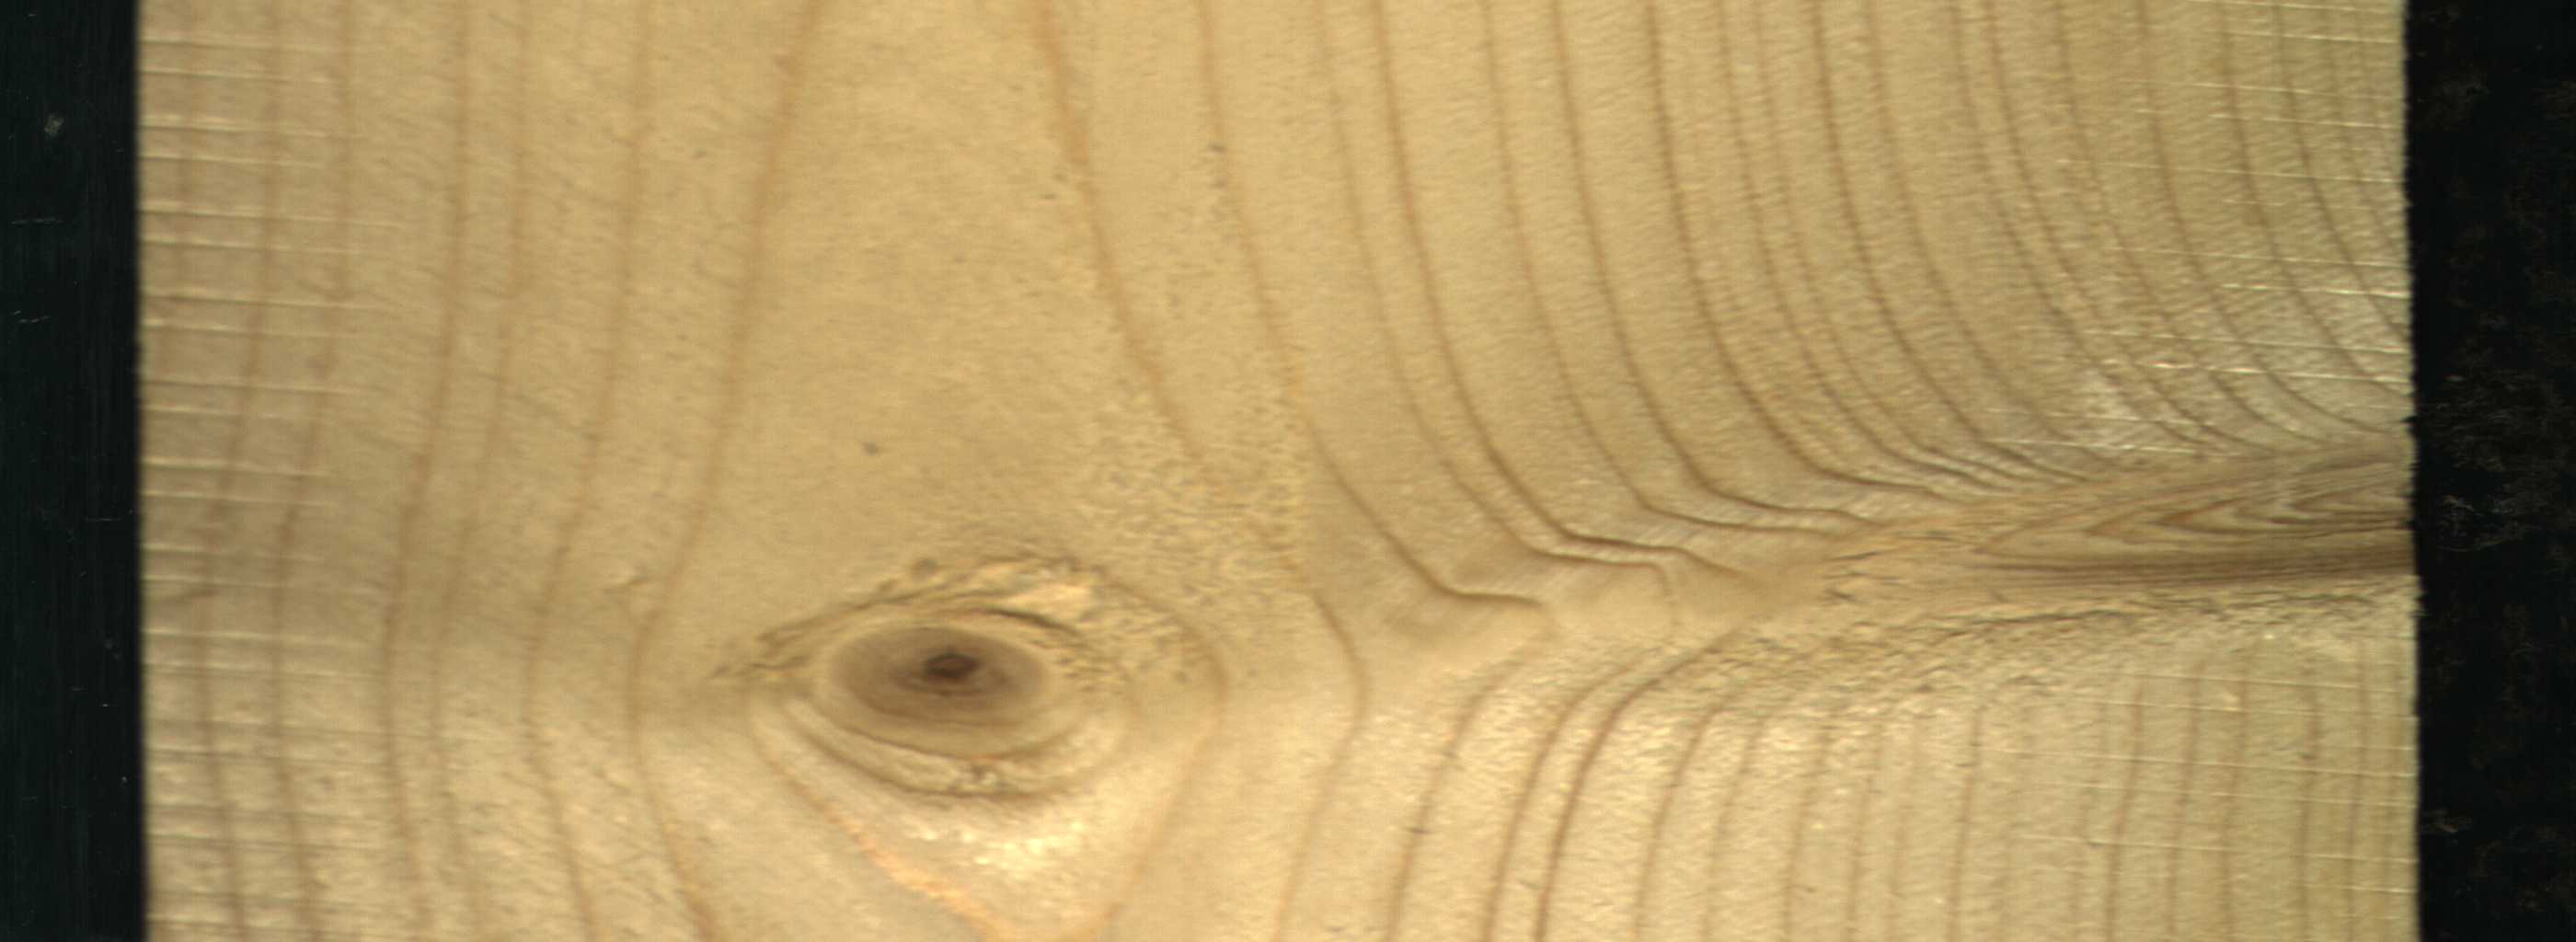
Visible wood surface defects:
Live_Knot
Live_Knot